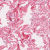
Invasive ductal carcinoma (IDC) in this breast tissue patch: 0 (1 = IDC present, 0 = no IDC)